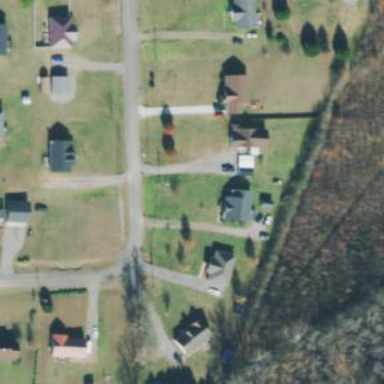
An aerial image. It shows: Residential road.